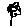
Label: flower